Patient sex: M
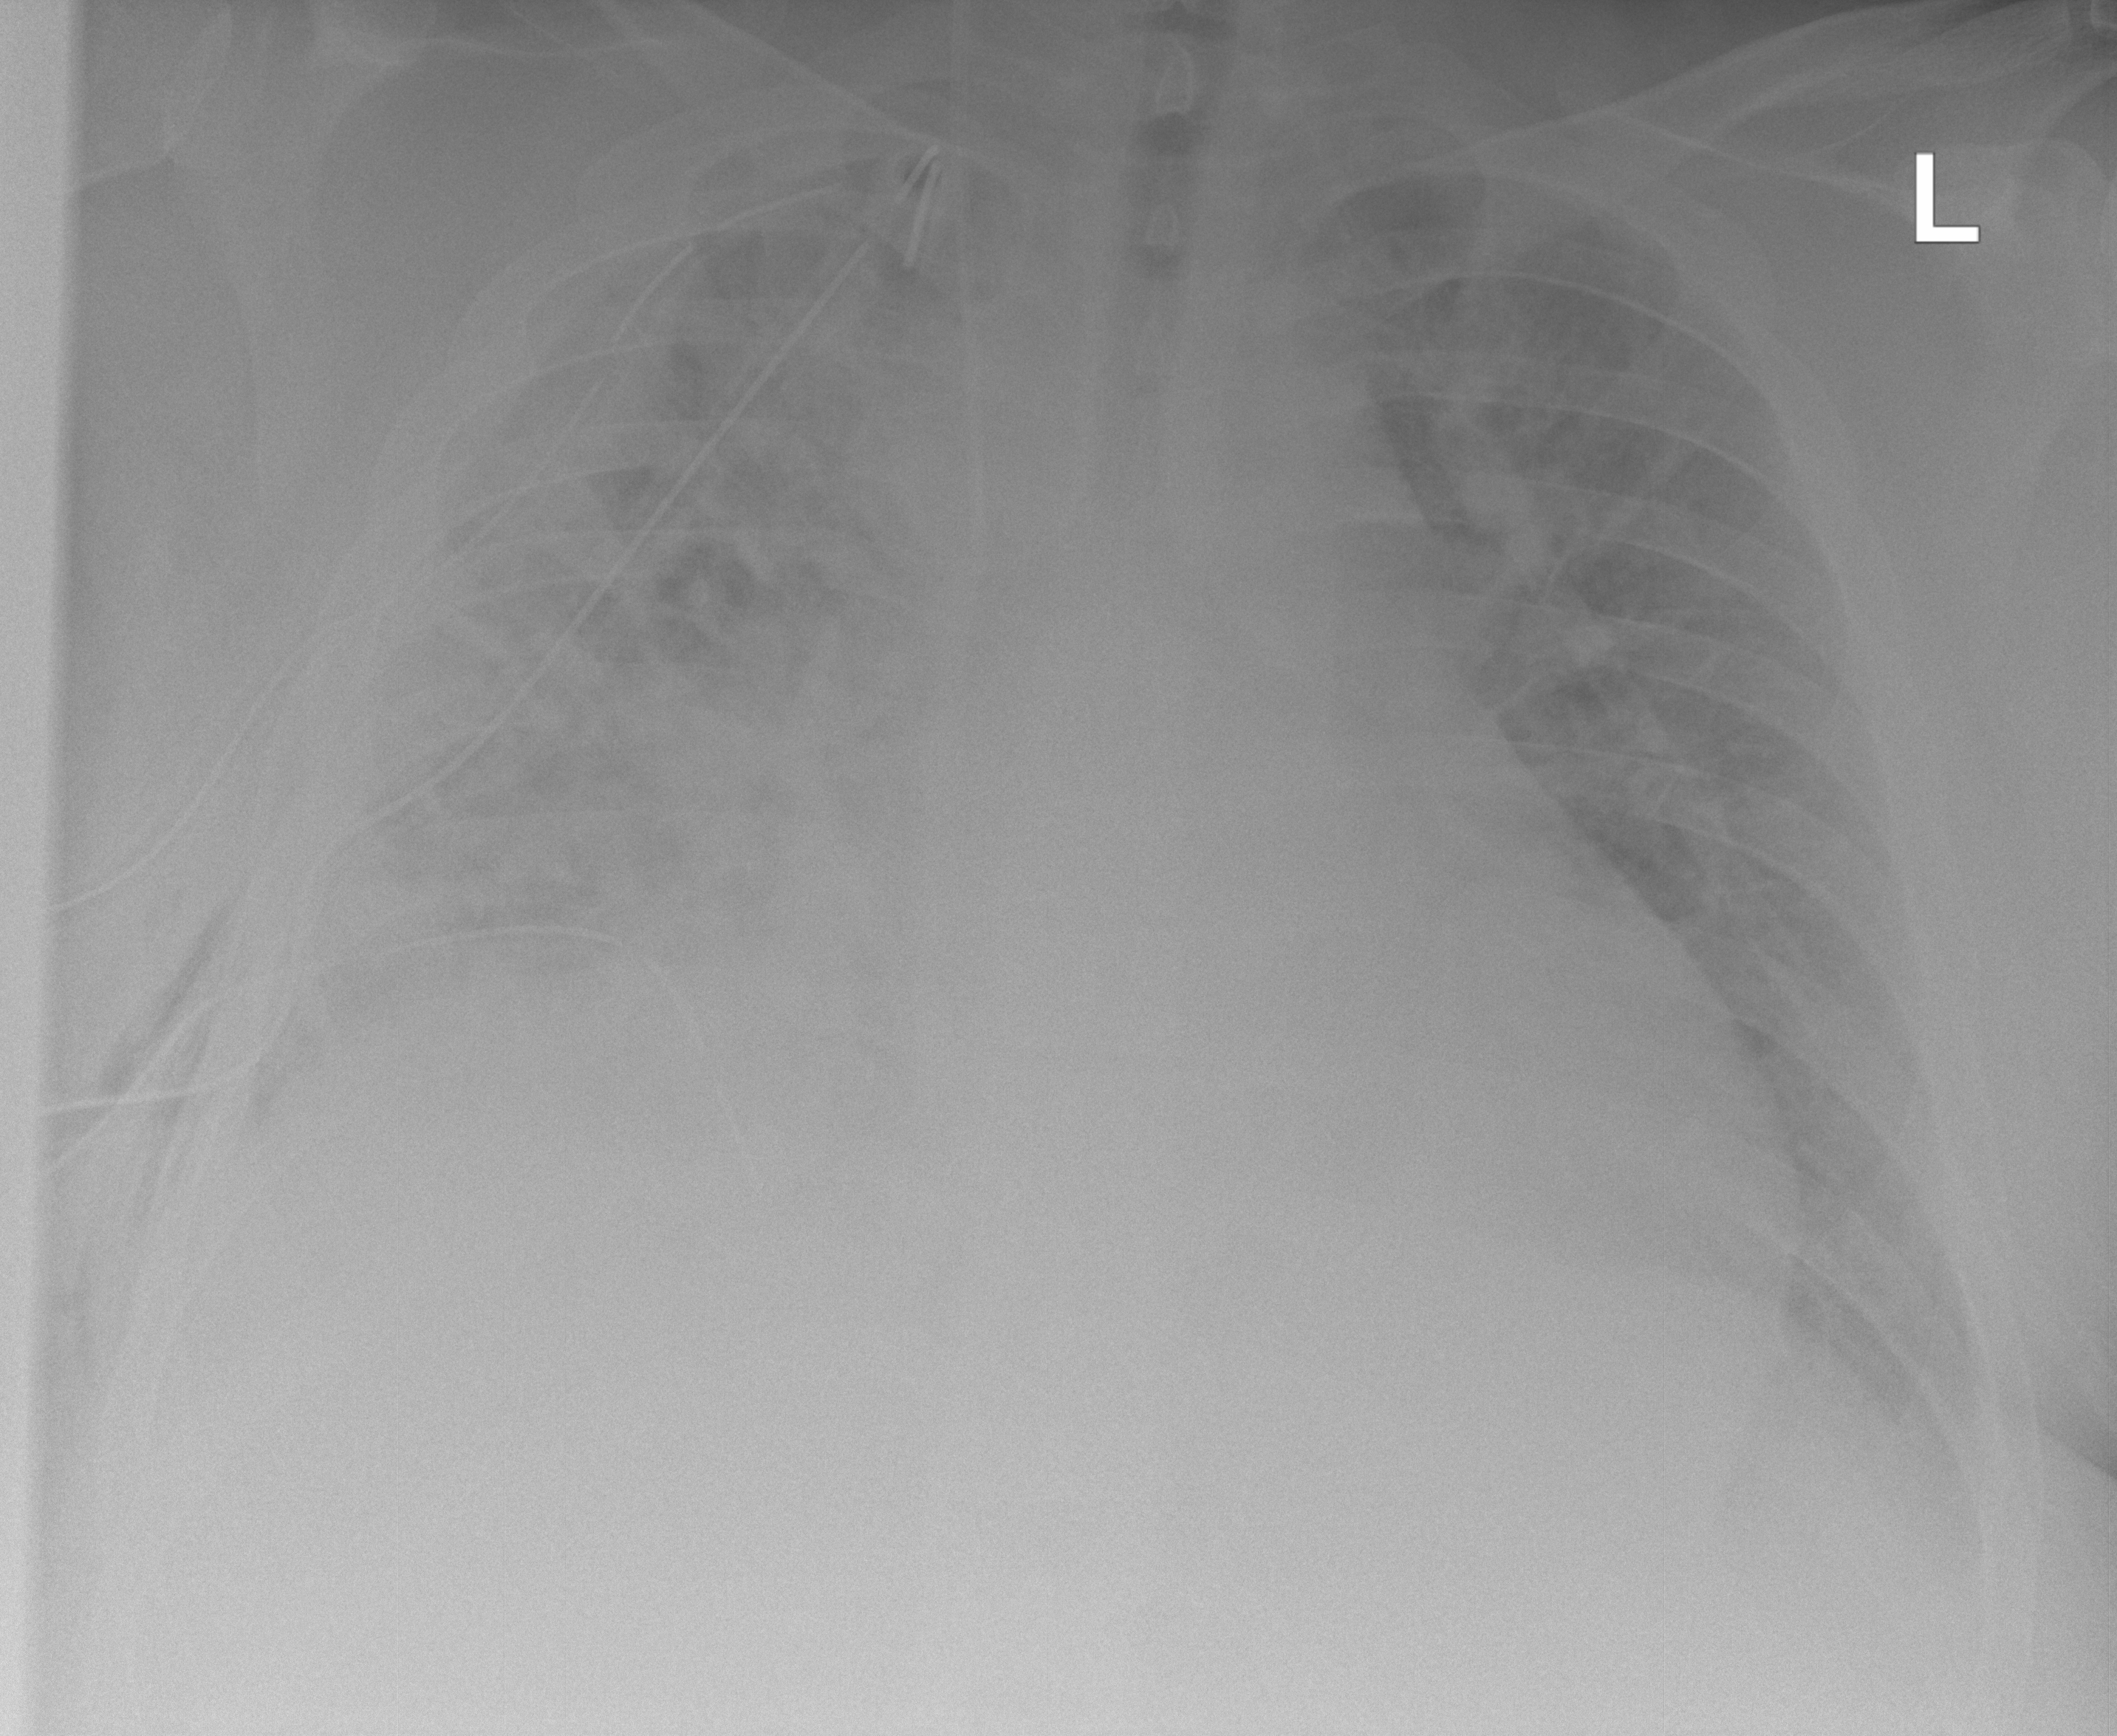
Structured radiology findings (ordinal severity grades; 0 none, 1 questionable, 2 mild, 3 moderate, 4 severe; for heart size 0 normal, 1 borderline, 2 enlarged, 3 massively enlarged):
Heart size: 3
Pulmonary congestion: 0
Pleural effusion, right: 1
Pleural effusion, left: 1
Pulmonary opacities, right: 3
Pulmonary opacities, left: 0
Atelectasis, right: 2
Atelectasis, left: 0